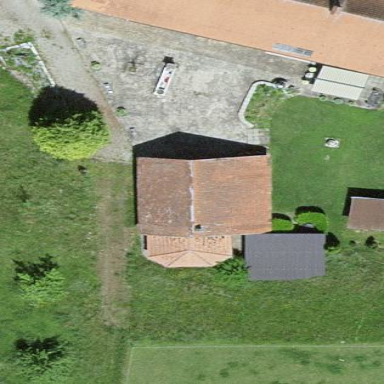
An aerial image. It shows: Rural barn.